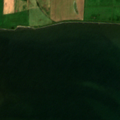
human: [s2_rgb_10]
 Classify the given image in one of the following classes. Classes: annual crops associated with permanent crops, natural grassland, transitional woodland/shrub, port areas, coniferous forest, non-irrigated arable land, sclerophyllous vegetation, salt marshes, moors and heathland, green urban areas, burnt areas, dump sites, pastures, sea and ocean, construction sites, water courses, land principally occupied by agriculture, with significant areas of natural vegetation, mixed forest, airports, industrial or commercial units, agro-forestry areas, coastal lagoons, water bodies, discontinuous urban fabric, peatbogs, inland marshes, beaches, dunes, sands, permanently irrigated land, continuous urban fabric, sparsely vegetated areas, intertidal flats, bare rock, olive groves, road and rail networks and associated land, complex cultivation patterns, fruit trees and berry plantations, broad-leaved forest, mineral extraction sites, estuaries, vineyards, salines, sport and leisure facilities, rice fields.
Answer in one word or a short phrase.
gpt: pastures, sea and ocean